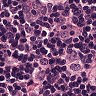
Metastatic tissue present: yes